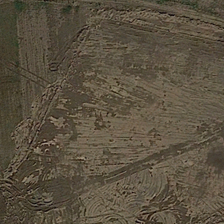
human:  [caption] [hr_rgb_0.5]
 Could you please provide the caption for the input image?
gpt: it is a piece of irregular khaki bareland .

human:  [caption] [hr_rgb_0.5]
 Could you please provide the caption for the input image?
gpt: it is a piece of irregular khaki bareland .

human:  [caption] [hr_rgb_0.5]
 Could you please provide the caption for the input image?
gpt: it is a piece of irregular khaki bareland .

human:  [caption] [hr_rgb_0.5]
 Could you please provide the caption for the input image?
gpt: it is a piece of irregular khaki bareland .

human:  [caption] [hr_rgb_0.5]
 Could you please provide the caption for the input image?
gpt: it is a piece of irregular khaki bareland .